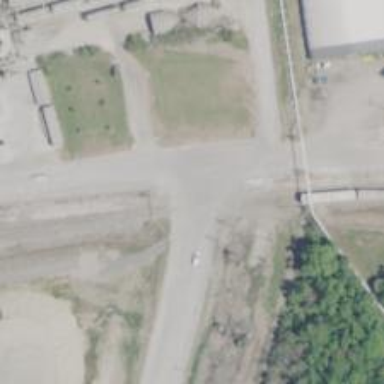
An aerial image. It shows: Railway level crossing.